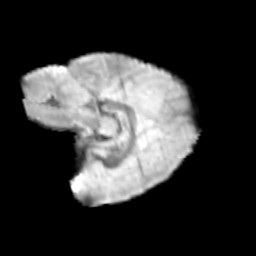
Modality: T2w
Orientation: sagittal
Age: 10
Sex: female
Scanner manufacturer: siemens
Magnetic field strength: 3 T
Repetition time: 3.8 s
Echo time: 0.07 s